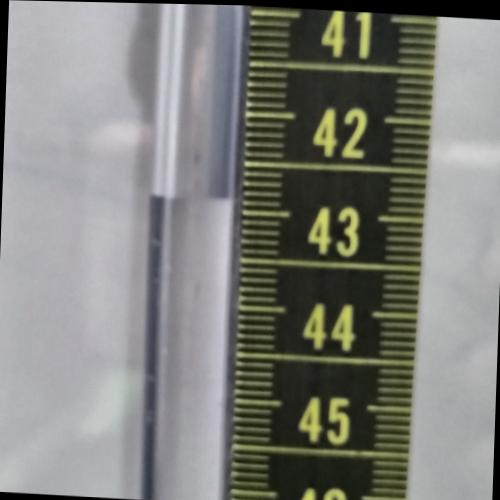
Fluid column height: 42.9 cm